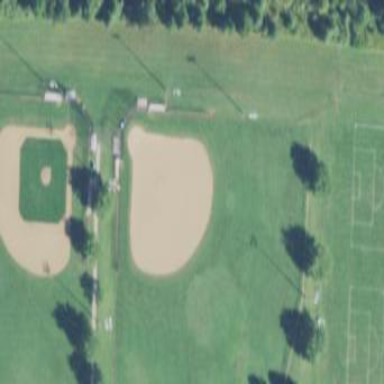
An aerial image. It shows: Baseball pitch for leisure and sports activities.